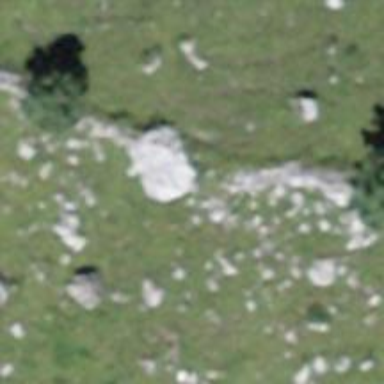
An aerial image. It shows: Dry stone wall barrier.